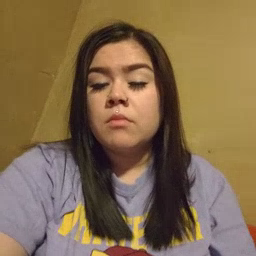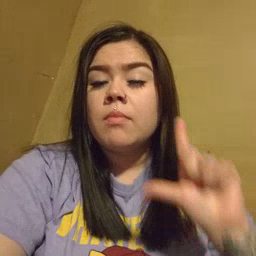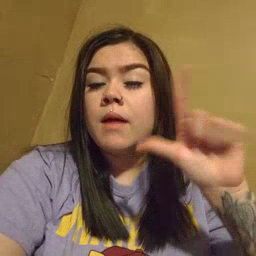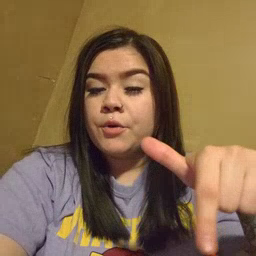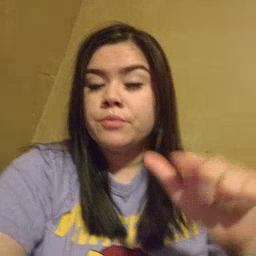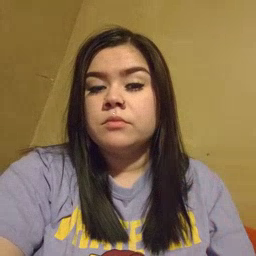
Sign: later